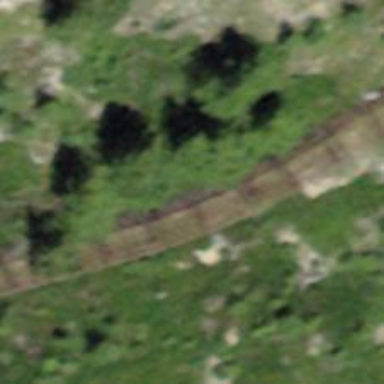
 designed to mitigate snow accumulations in specific area."